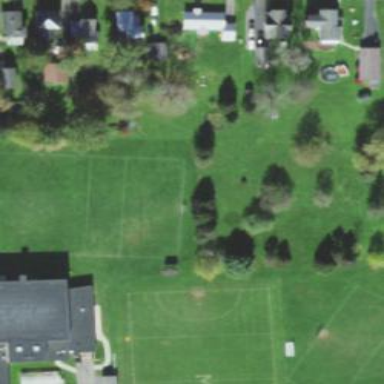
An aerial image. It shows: Soccer pitch for leisure land activities.